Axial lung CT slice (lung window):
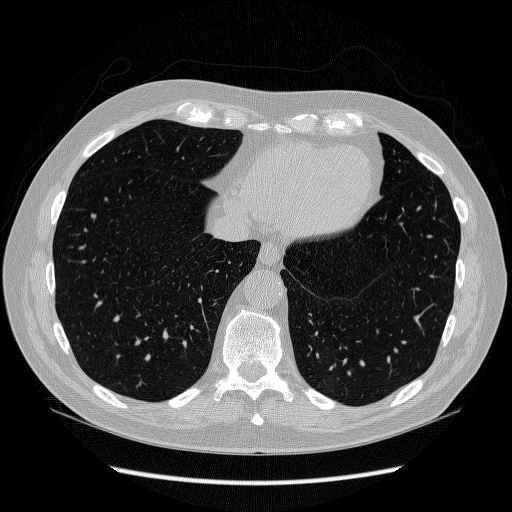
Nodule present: no